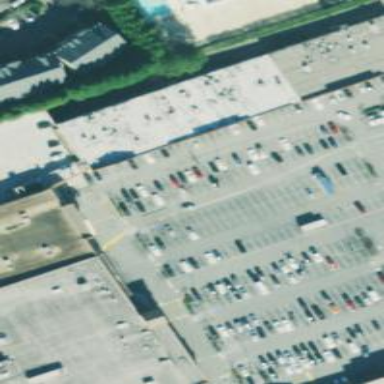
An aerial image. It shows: Retail building.